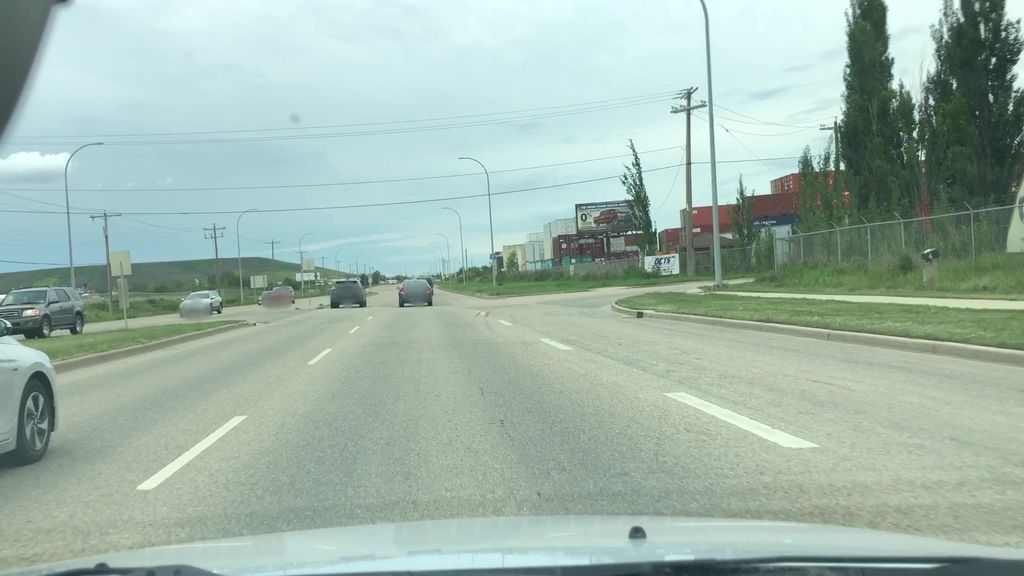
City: edmonton